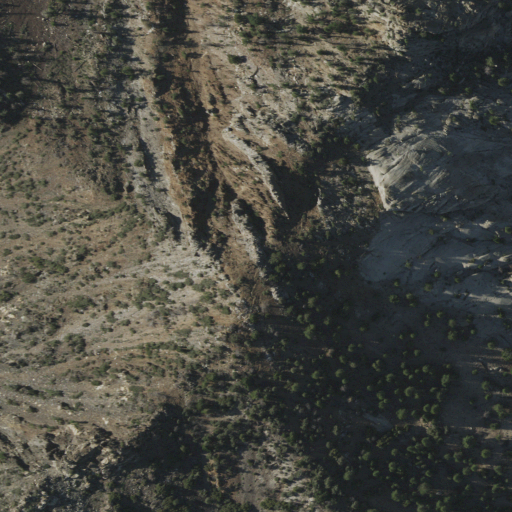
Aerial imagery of mountain in California named Owens Peak containing shrub and evergreen forest